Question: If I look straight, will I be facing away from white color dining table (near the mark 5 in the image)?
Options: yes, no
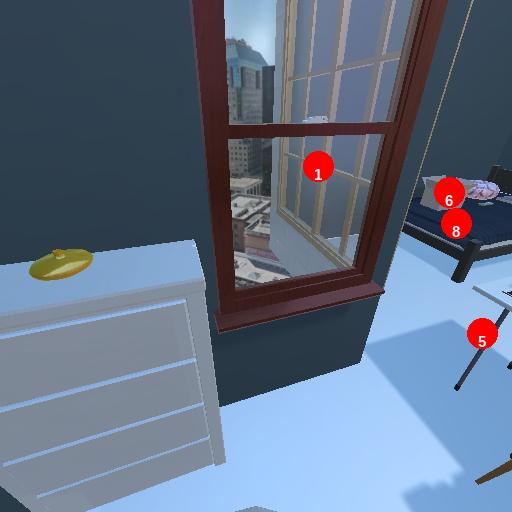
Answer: yes